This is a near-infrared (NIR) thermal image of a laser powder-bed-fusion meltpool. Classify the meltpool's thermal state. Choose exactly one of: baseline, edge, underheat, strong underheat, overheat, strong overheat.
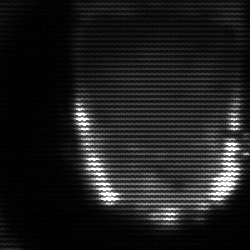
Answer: baseline